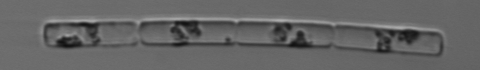
Label: Guinardia_delicatula